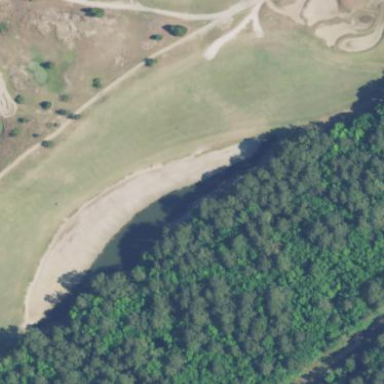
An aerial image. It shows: Scenic view of water hazard on golf course. The natural water feature adds beauty to the landscape.